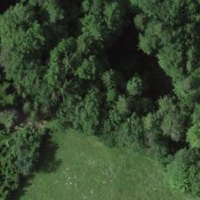
EUNIS habitat code: 44
Species observed at this site:
Fagus sylvatica